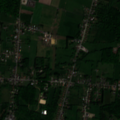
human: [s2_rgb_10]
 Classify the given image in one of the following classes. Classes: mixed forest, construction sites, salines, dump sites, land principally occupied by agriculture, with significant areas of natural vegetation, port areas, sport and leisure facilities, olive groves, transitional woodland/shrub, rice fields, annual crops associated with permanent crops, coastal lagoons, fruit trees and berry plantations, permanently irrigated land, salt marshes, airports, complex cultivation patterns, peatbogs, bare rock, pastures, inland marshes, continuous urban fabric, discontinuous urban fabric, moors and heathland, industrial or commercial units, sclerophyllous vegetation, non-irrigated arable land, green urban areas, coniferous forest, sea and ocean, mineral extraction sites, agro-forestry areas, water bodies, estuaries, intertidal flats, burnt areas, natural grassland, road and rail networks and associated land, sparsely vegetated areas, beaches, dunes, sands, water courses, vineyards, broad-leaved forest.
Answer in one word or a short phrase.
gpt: discontinuous urban fabric, non-irrigated arable land, complex cultivation patterns, broad-leaved forest, mixed forest